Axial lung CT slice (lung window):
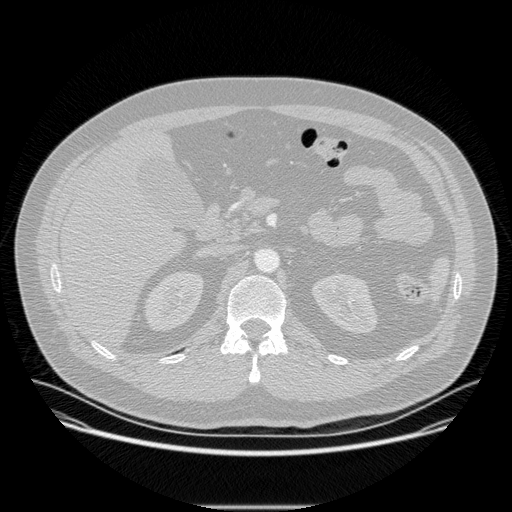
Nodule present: no